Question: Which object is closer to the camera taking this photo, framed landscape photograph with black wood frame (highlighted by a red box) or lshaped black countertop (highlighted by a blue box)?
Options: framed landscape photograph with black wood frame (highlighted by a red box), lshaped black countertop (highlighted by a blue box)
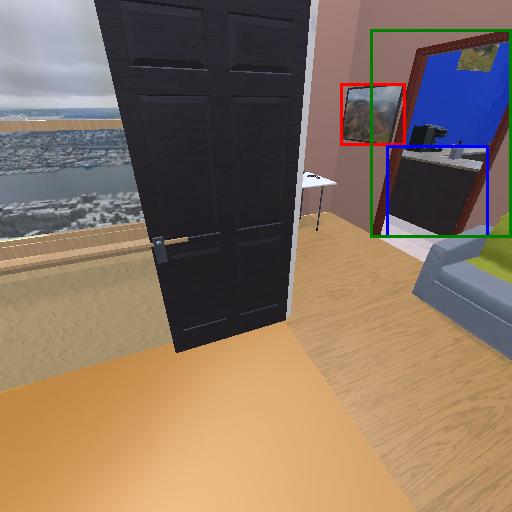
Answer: framed landscape photograph with black wood frame (highlighted by a red box)